Question: I want when I click the button "Selectionner un poste" it will tell me the position. (The button which I clicked in which row.)
Code to create the button:
'''
Sub AjouterBoutonPoste(positionX As Integer, positionY As Integer, nom As String)
Set t = ActiveSheet.Range(Cells(positionX, positionY), Cells(positionX, positionY))
Set btn = ActiveSheet.Buttons.Add(t.Left, t.Top, t.Width, t.Height)
With btn
.OnAction = "PosteBtAction"
.Caption = "Selectionner un poste"
.Name = nom & CStr(positionX) & CStr(positionY)
End With
End Sub
'''
Code for the event button:
'''
Sub PosteBtAction()
AssocierSessoinCandidature.Show
End Sub
'''
I have an application window named 'AssocierSessoinCandidature'. I want the position which I clicked sent to the application window.
Here is my example Excel sheet:

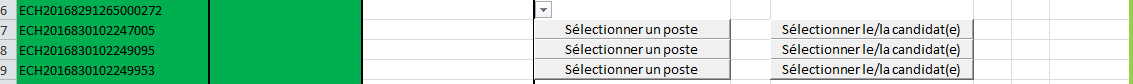
Answer: Call the below Sub when the button is clicked
'''
Sub foo()
Dim obj As Object
Dim row_no As Integer
Set obj = ActiveSheet.Buttons(Application.Caller)
With obj.TopLeftCell
row_no = .Row
End With
MsgBox "The Button is in the row number " & row_no
End Sub
'''